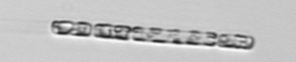
Label: Dactyliosolen_fragilissimus